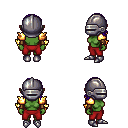
a pixel art fantasy rpg character, female body template, orc, green skin, gold arm armor, red pants, blue long bangs hairstyle, metal helm, leather bracers, metal boots, four views (front, back, left, right), 2x2 character sprite sheet, small pixel art, hard edges, no anti-aliasing